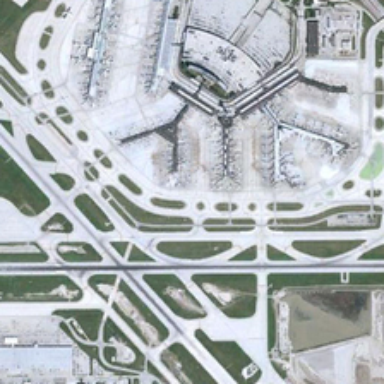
Several aeroplanes are on the parking apron  which is located between terminal building and weblike flight paths .